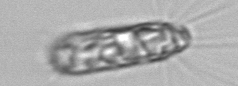
Label: Corethron_hystrix